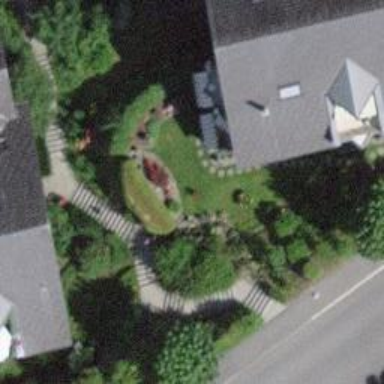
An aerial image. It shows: Road with steps.